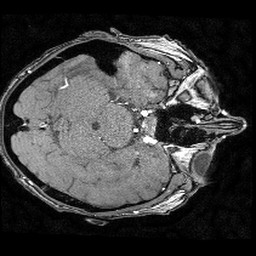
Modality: angio
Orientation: axial
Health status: ill
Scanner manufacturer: philips
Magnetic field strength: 3 T
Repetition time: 0.01849 s
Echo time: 0.00343 s